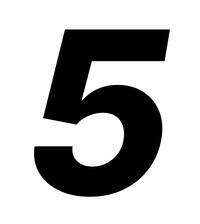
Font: Inter-Italic_ExtraBold_Italic